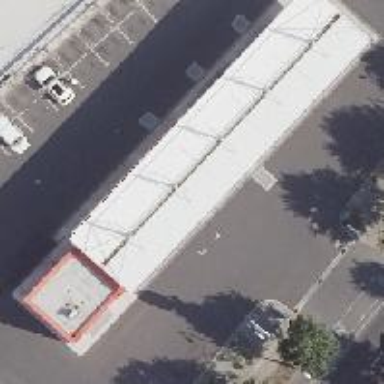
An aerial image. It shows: Fuel station.